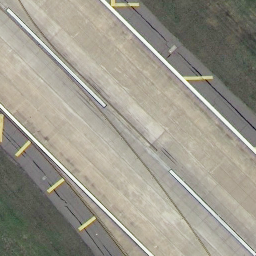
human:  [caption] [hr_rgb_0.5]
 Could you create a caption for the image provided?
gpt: It is a straight runway with some white mark lines on it .

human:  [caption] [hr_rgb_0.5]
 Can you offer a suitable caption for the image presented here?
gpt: There are some mark lines on the straight runway .

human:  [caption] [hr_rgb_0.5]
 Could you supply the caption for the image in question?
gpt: A straight runway with some mark lines on it .

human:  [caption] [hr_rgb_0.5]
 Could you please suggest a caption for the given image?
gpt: It is a straight runway with some mark lines on it .

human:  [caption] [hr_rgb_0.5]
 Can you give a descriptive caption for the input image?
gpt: A straight runway with some white mark lines on it .